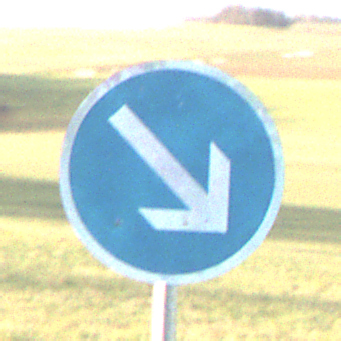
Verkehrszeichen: VorgeschriebeneVorbeifahrtRechts
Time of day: MorningAfternoon
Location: Outdoor (Nature)
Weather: Clear
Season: Winter
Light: Natural